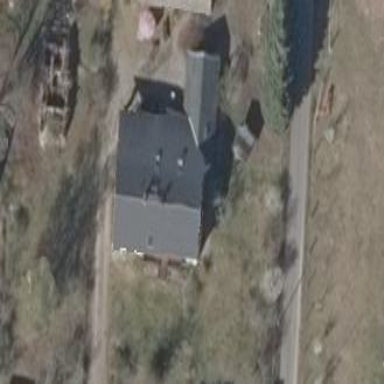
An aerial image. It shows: House with flat light gray roof. The building has various parts.